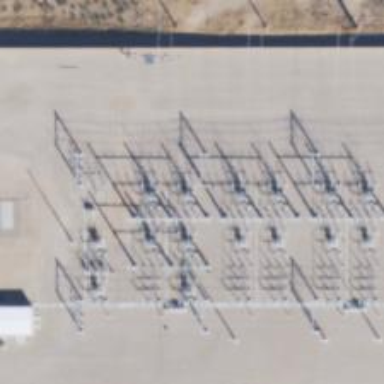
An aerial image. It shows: Switch for power supply.